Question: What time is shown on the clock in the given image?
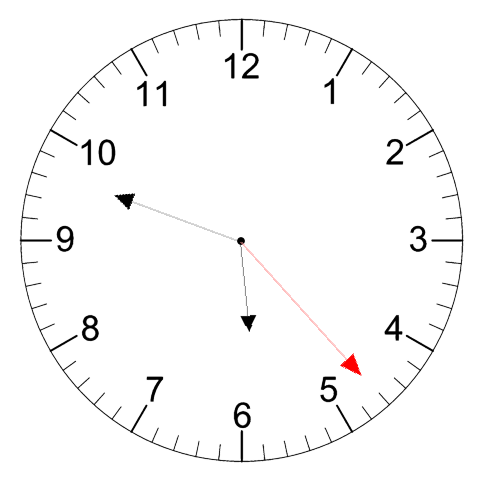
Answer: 05:48:23